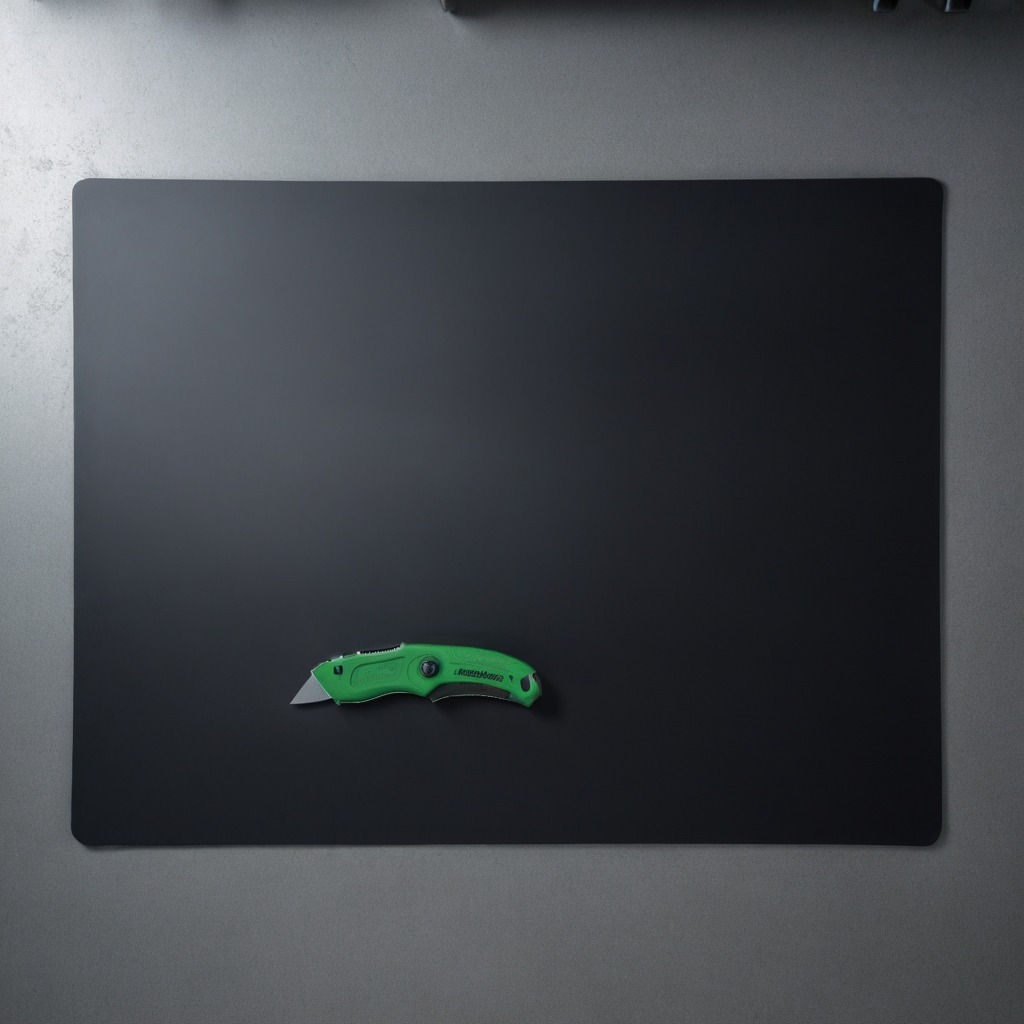
A utility knife lies on a clean granite tabletop covered with a black rubber mat inside a workshop under bright overhead lighting crisp shadows high clarity worn but beneath the mat.